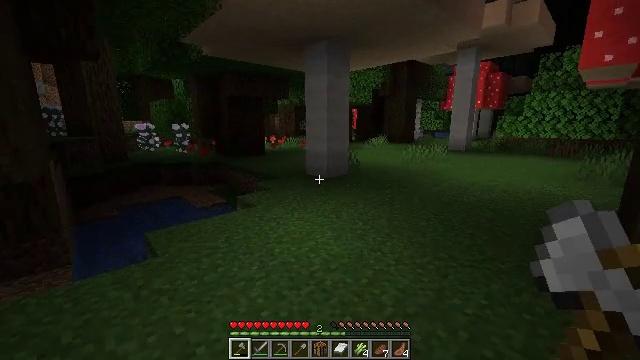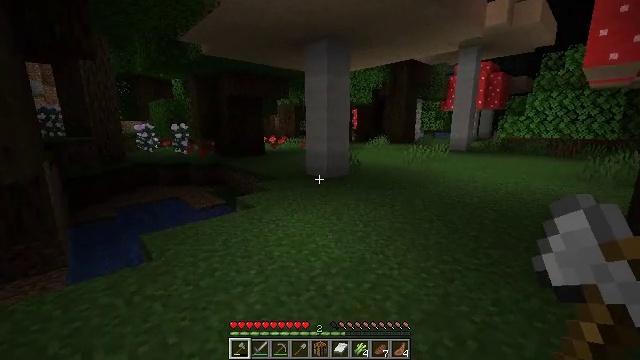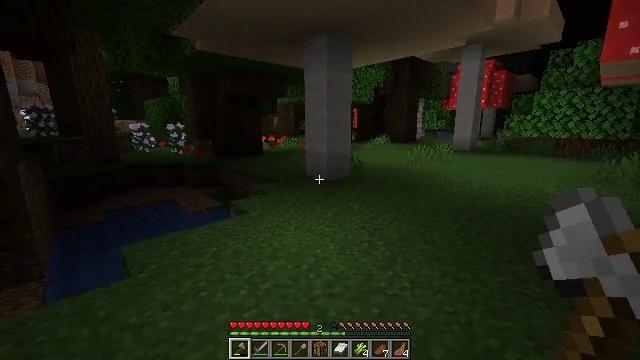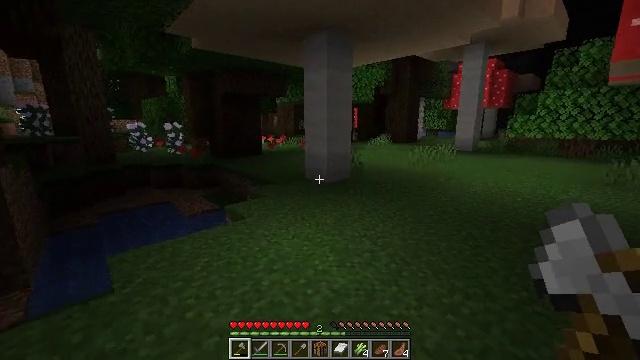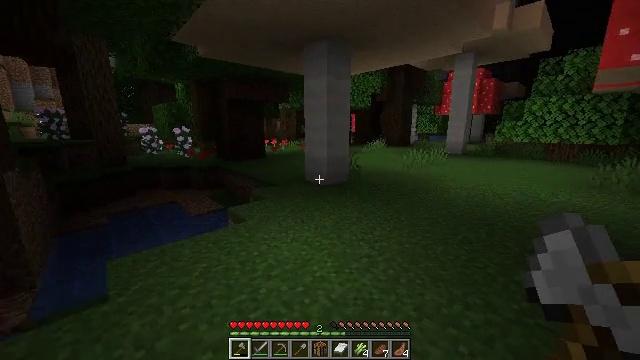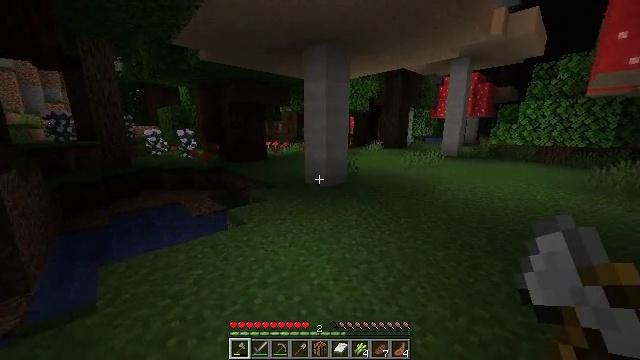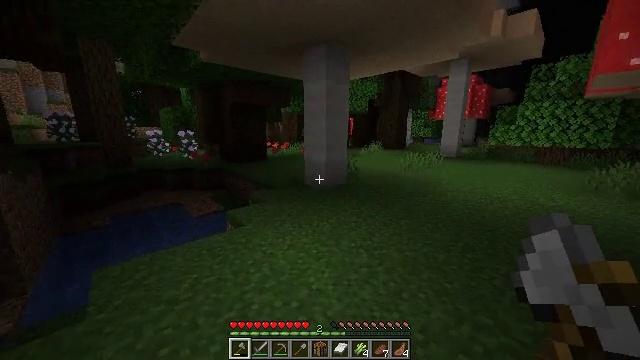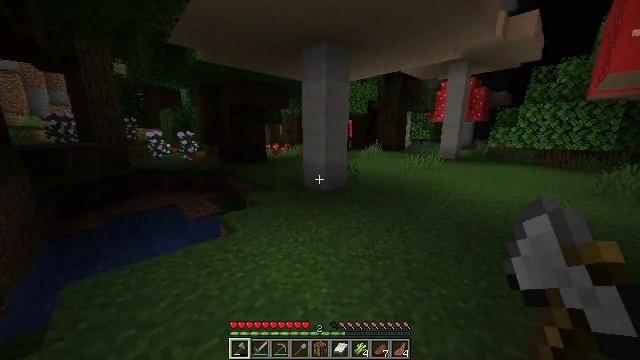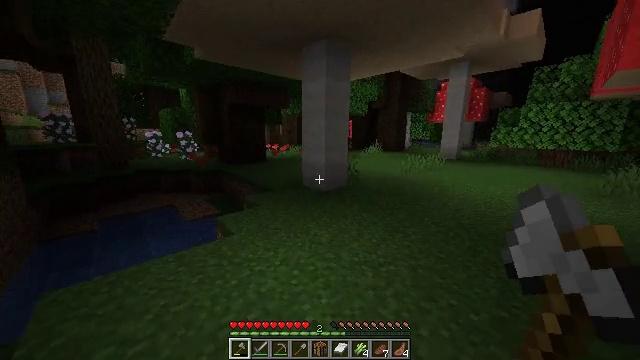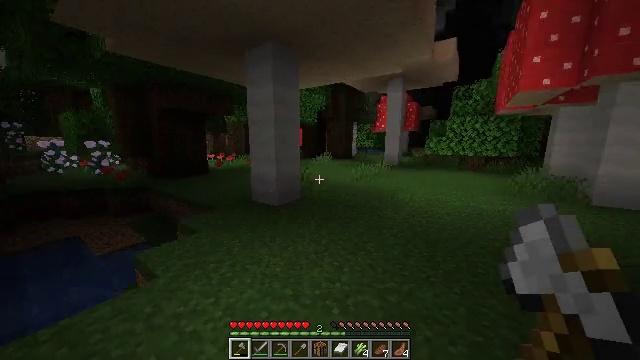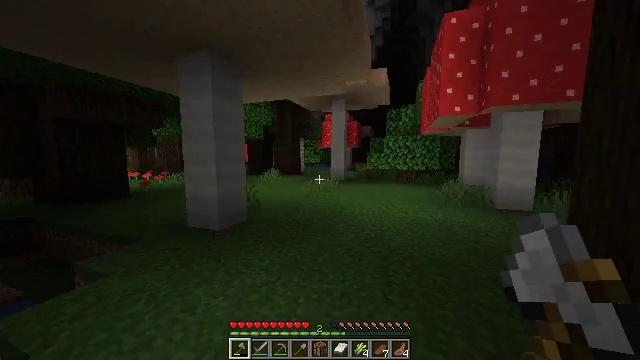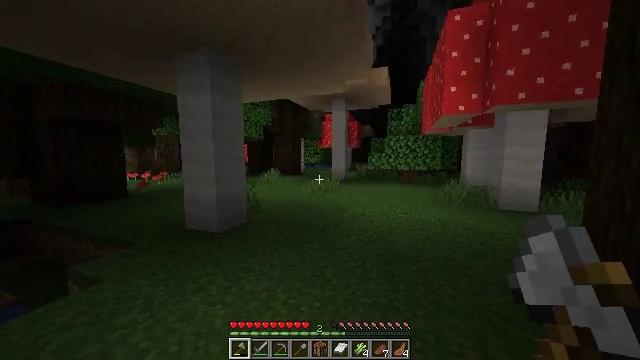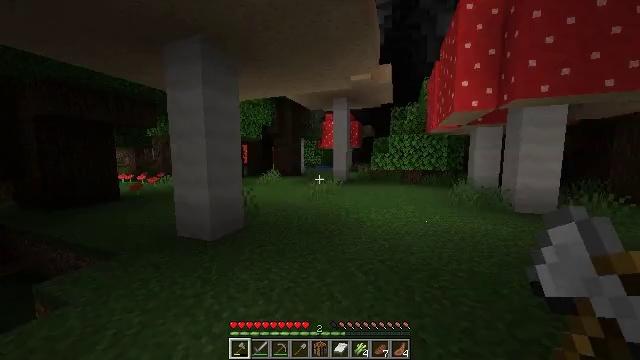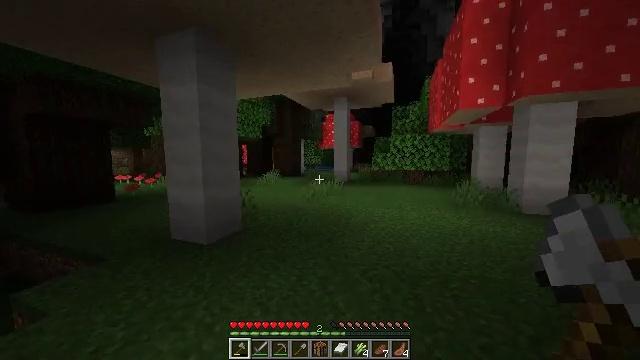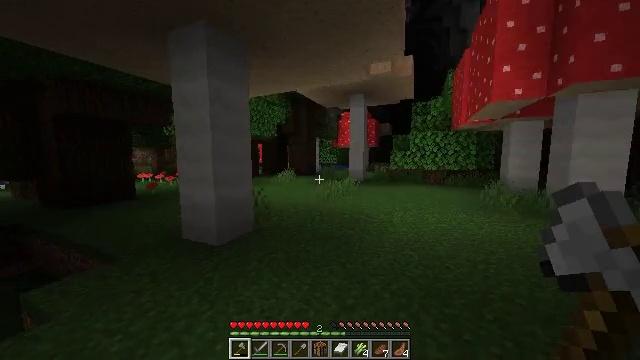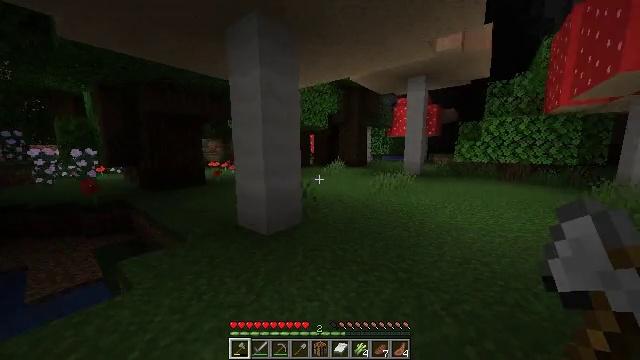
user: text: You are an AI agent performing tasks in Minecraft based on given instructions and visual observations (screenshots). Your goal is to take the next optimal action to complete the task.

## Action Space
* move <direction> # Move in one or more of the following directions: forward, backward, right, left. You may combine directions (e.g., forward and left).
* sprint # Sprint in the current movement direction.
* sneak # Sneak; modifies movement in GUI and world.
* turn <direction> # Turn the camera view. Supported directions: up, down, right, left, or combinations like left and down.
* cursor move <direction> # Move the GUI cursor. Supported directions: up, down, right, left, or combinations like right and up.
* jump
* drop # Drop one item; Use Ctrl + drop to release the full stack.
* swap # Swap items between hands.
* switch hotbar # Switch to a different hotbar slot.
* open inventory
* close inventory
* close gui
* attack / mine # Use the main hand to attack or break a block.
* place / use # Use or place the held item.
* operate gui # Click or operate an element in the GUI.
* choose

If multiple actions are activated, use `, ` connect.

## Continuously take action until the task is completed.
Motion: motion action
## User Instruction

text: Harvest the mushroom stem for materials.
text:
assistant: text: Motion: move forward
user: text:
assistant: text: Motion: move forward
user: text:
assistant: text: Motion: move forward, sprint
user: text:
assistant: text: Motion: move forward, sprint
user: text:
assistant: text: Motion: move forward, sprint
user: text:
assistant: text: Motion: move forward, sprint
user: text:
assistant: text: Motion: move forward, sprint
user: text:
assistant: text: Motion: move forward, sprint
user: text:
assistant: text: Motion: move forward, sprint, turn right and up
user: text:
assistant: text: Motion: move forward, sprint, turn right and up
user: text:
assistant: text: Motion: move forward, sprint
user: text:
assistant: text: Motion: move forward, sprint
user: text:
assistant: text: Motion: move forward, sprint
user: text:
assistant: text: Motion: move forward, sprint, turn left
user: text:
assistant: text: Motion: move forward, sprint, turn left and down
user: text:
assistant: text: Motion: move forward, sprint, turn left and down
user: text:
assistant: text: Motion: move forward, sprint
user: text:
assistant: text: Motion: move forward, sprint
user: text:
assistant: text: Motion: move forward, sprint
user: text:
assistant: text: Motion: move forward, attack / mine
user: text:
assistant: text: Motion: move forward, attack / mine
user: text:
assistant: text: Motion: move forward, attack / mine
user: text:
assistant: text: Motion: move forward, attack / mine
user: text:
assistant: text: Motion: move forward
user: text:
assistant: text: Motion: move forward, turn left
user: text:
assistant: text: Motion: move forward, turn left and down, attack / mine
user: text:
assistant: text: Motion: move forward, turn left, attack / mine
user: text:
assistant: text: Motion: move forward, attack / mine
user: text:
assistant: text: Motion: move forward, attack / mine
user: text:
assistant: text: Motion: no_op